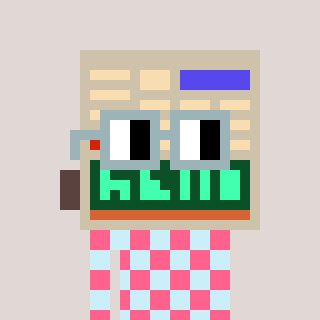
a pixel art character with square dark gray glasses, a calculator-shaped head and a cold-colored body on a warm background